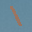
Label: 1